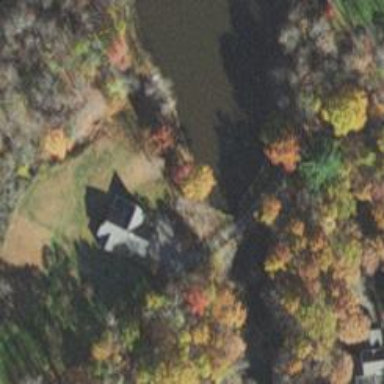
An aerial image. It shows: Driveway bridge connecting two areas.